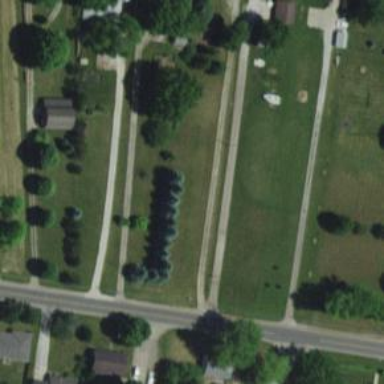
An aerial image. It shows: Driveway.